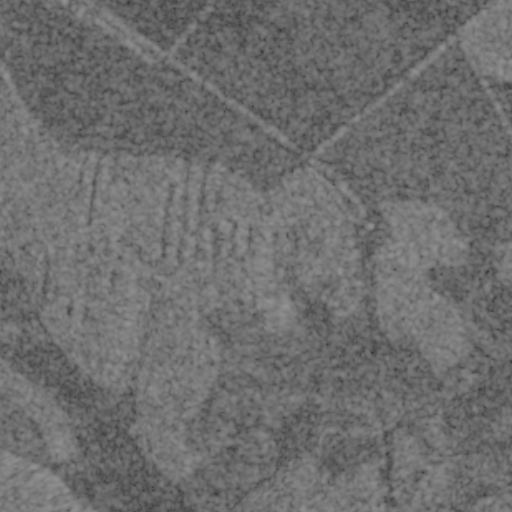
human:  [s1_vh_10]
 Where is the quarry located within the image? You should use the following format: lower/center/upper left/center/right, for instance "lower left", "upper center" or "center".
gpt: The quarry is located in the center right of the image.
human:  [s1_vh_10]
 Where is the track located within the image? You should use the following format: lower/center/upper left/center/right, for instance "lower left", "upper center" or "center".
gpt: There is no track in the image.

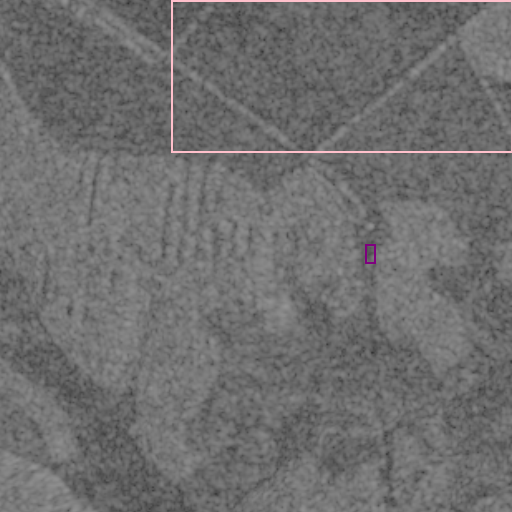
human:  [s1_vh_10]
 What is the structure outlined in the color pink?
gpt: The structure outlined in pink is a crop field.
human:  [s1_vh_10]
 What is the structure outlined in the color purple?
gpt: The structure outlined in purple is a quarry.
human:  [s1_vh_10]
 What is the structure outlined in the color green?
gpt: There is no green outline.